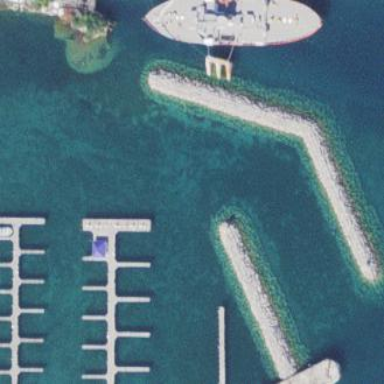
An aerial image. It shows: Breakwater structure.